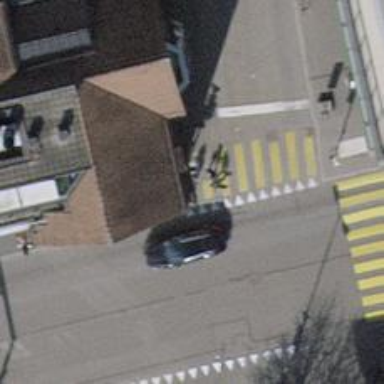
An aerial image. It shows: Kerb serving as barrier.